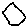
Label: hexagon